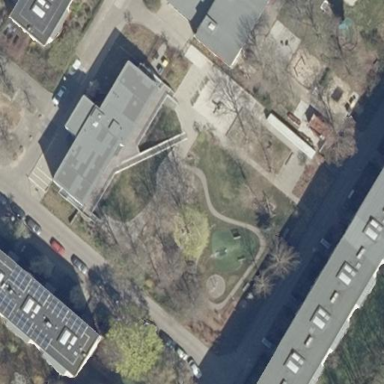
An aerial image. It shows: Kindergarten.